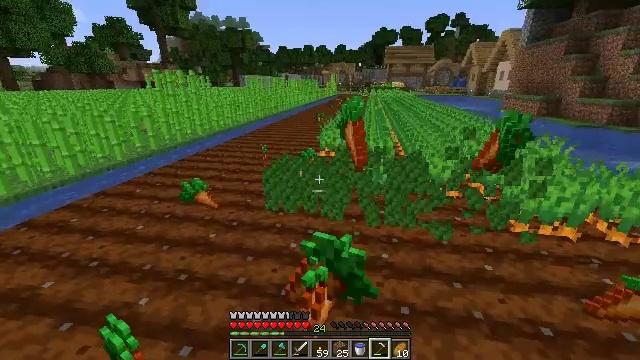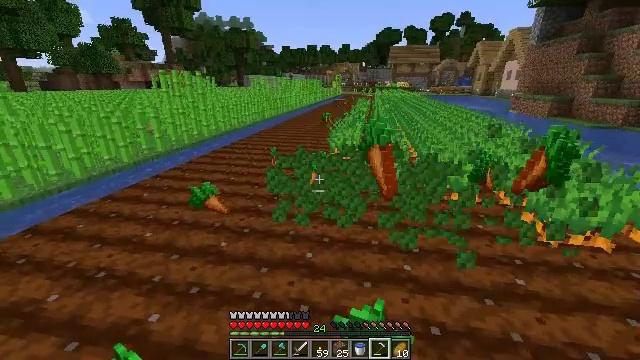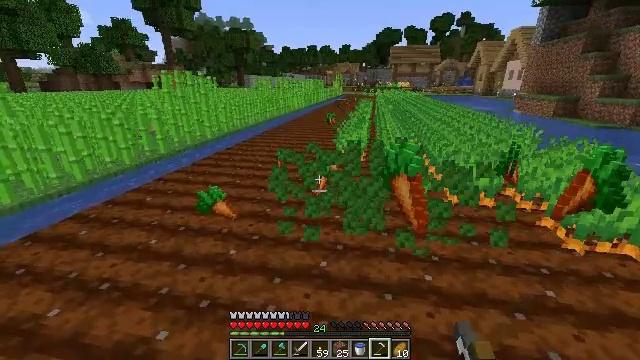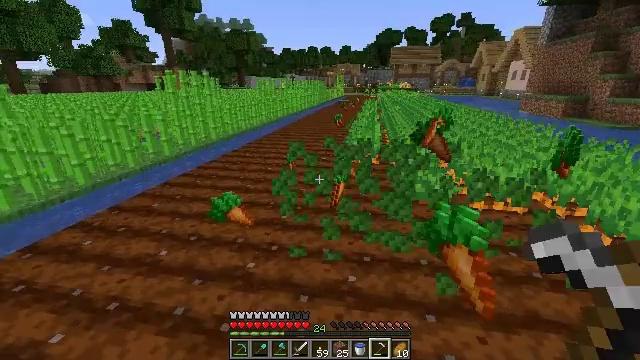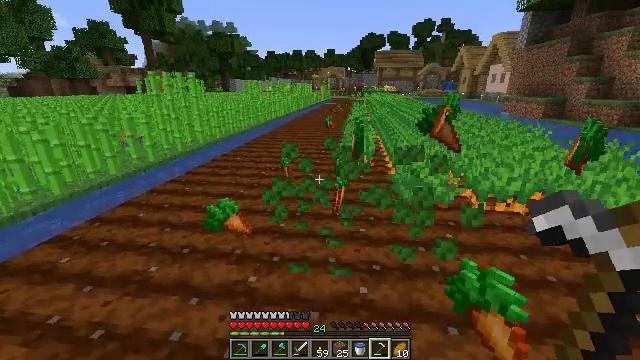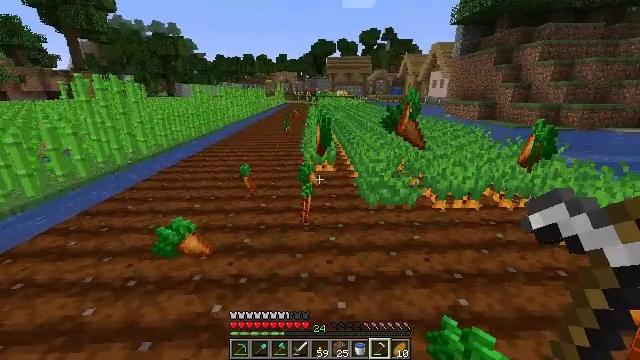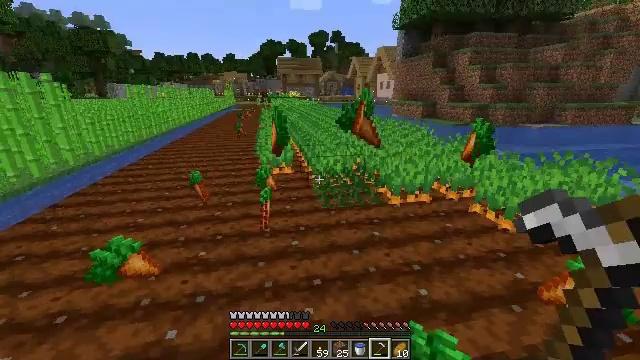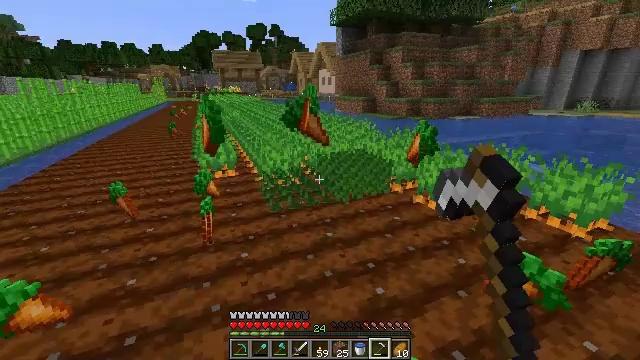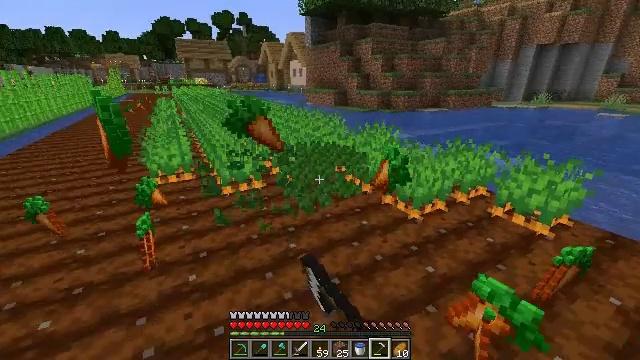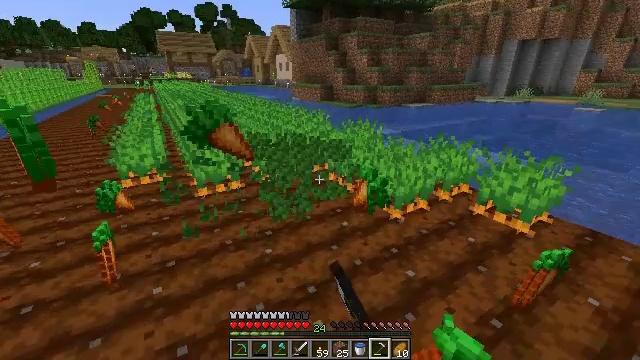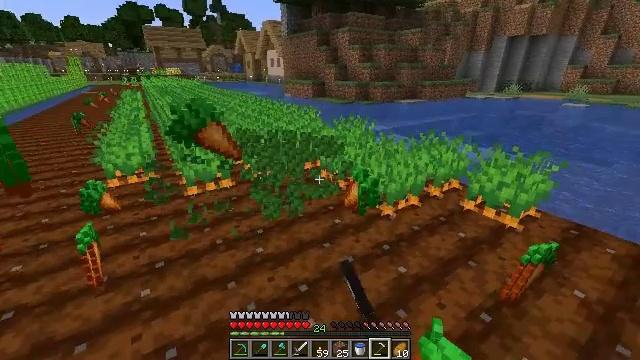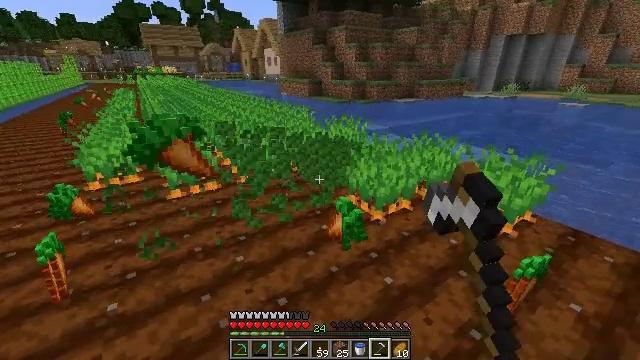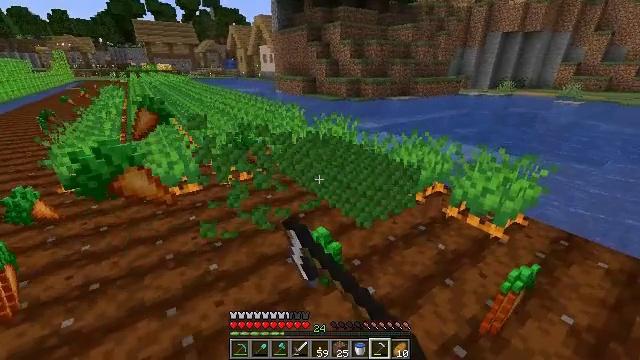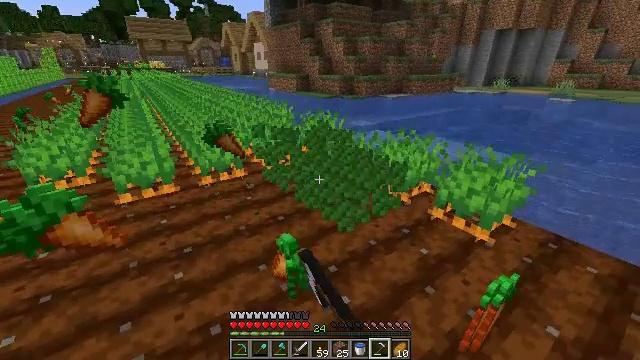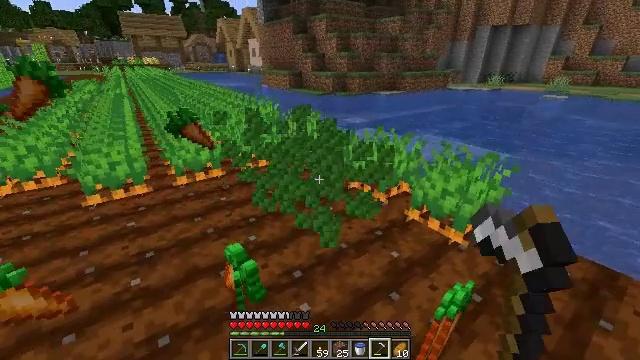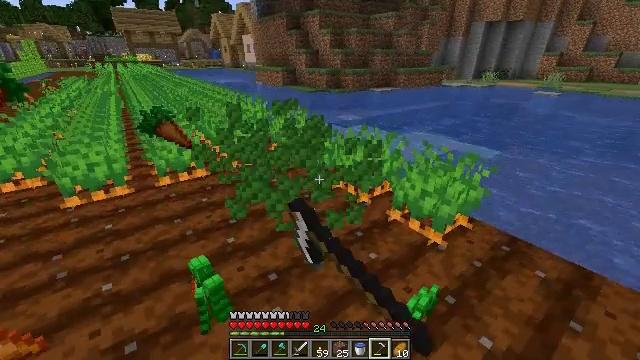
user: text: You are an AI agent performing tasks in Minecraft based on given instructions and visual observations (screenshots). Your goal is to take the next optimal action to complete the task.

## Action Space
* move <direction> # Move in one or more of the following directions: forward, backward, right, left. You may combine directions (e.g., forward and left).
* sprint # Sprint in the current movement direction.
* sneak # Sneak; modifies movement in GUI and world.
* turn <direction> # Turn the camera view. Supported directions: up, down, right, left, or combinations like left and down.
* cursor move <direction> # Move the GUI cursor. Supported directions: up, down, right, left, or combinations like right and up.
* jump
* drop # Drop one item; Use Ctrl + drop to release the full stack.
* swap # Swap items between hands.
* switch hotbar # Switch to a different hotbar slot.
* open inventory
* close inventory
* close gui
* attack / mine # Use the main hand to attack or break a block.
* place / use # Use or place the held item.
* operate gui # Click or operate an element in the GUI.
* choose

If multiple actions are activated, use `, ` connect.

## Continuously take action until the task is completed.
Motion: motion action
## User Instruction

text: Gather carrots from the field.
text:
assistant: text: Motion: move forward and move left, attack / mine
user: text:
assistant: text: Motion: move forward and move left, attack / mine
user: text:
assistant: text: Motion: move forward and move left, attack / mine
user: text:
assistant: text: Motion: move forward and move left, turn right, attack / mine
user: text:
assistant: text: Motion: move forward and move left, turn right and up, attack / mine
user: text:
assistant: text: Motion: move forward and move right, turn right, attack / mine
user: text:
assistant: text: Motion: move forward and move right, turn right, attack / mine
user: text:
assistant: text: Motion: move forward and move right, turn right and down, attack / mine
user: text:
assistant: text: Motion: move forward and move right, turn right and down, attack / mine
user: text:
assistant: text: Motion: move forward and move right, turn right, attack / mine
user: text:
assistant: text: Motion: move forward and move right, attack / mine
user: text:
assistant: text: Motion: move forward and move right, attack / mine
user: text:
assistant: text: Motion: move right, attack / mine
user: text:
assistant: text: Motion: move right, attack / mine
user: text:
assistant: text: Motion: move right, attack / mine
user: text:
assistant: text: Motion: move right, turn down, attack / mine
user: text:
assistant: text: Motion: move right, attack / mine
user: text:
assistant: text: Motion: move right, attack / mine
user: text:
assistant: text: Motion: move forward and move right, attack / mine
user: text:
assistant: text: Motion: move forward and move right, turn left, attack / mine
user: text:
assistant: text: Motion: move forward and move right, turn left and up, attack / mine
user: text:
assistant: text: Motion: move forward, turn left and up, attack / mine
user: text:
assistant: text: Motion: move forward, turn left and up, attack / mine
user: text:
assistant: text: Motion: move forward, turn left and up, attack / mine
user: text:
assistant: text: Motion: move forward, turn left, attack / mine
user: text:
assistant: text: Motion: move forward and move right, attack / mine
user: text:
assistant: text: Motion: move forward and move right, attack / mine
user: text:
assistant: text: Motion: move forward and move right, attack / mine
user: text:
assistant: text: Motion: move forward and move right, attack / mine
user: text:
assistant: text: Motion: move forward and move right, turn down, attack / mine